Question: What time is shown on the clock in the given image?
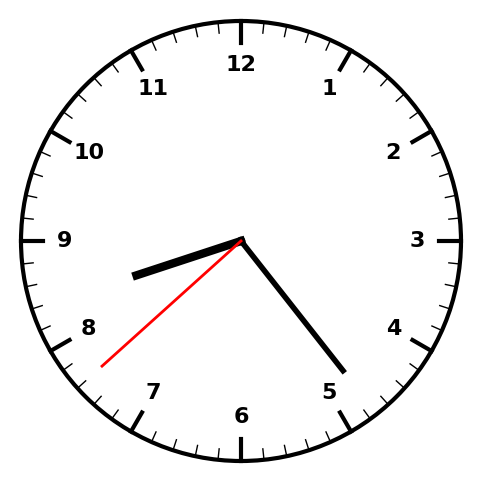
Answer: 08:23:38